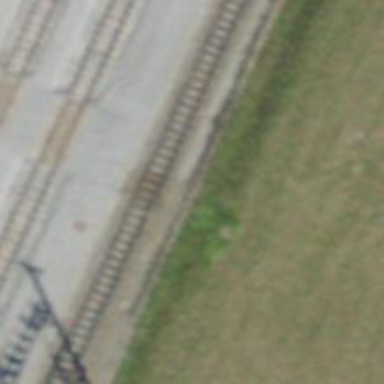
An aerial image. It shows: Narrow-gauge railway track with one electrified contact line.